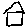
Label: house